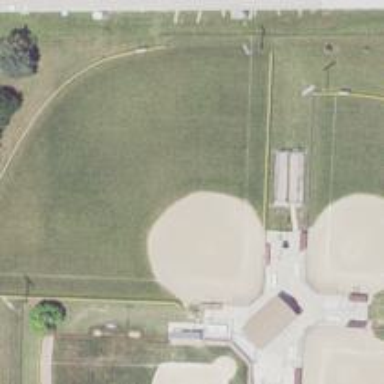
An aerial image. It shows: Softball pitch used for baseball games.